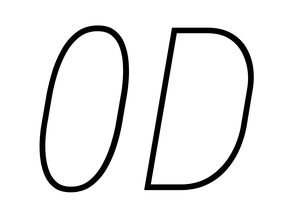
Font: Roboto-Italic_Condensed_Thin_Italic